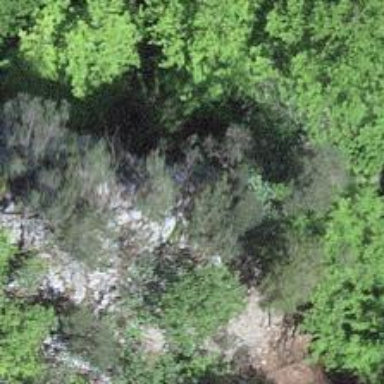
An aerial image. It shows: Cliff in nature.